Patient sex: M
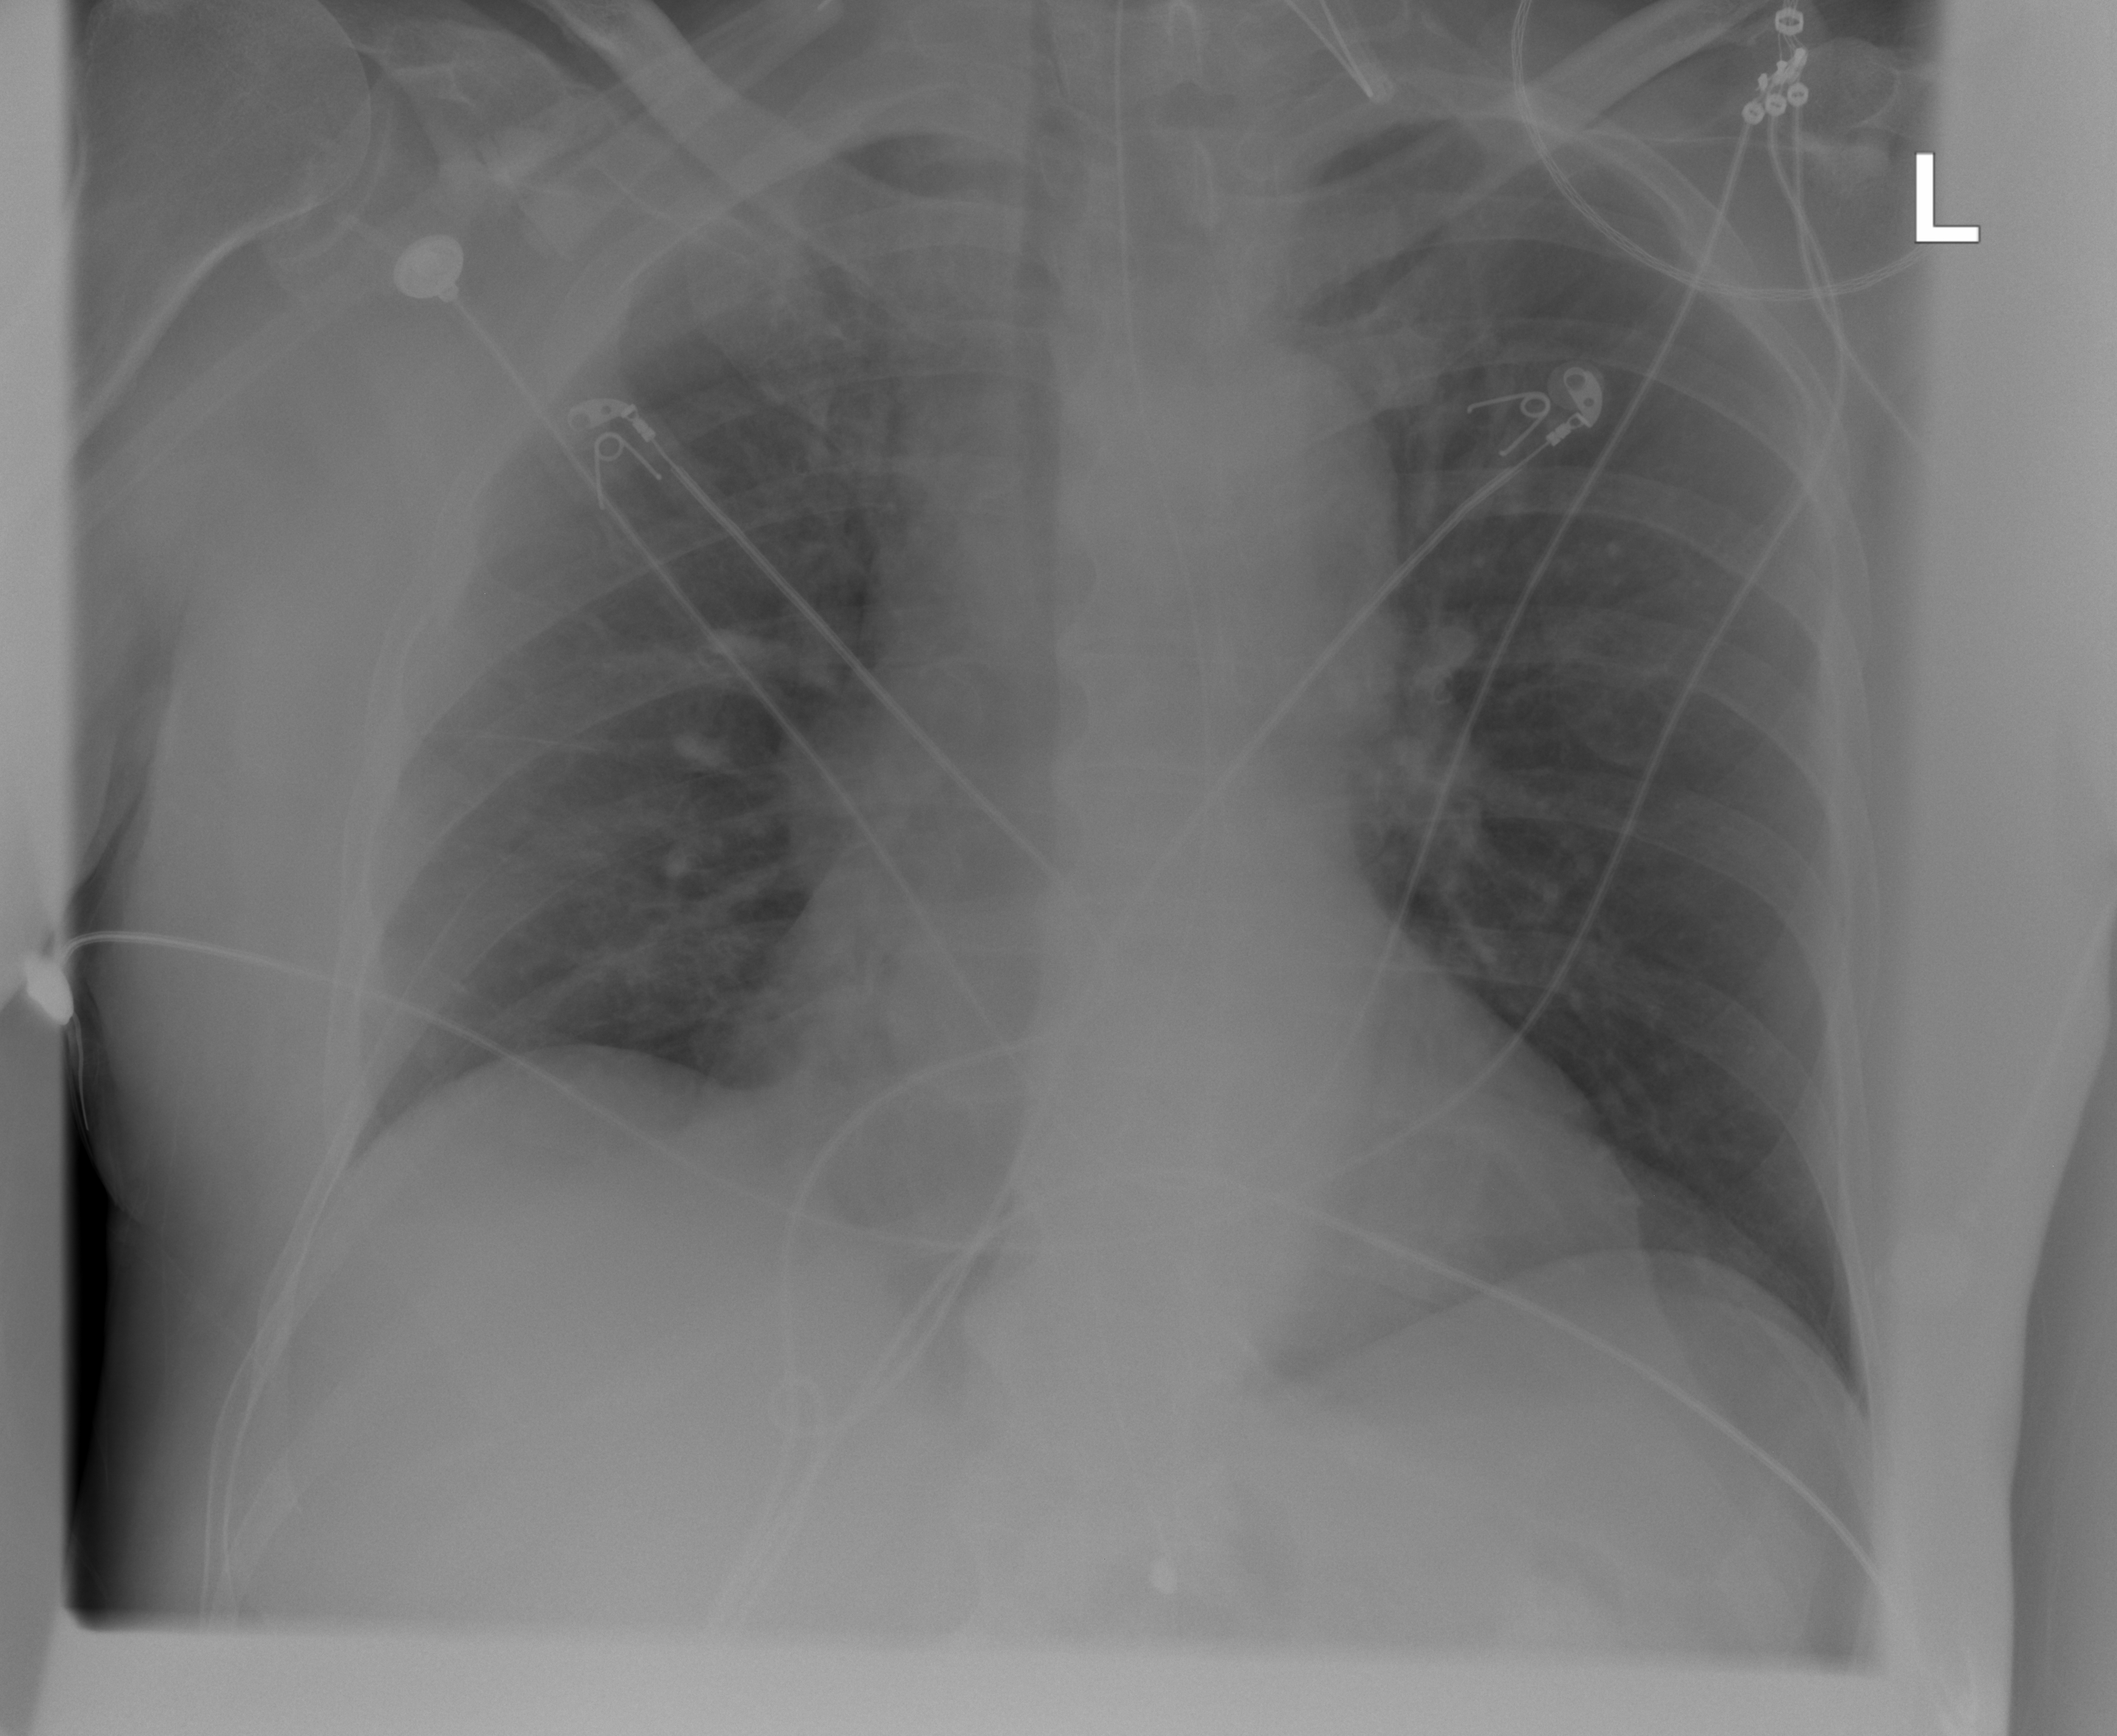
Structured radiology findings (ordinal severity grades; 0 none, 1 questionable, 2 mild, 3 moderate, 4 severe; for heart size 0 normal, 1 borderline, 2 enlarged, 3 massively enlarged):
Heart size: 2
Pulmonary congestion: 1
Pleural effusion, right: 0
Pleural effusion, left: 0
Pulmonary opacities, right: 0
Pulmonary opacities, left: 0
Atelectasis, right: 0
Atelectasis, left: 0